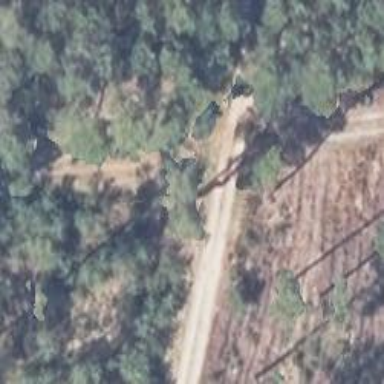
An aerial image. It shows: Unclassified road with compacted grade3 tracktype.